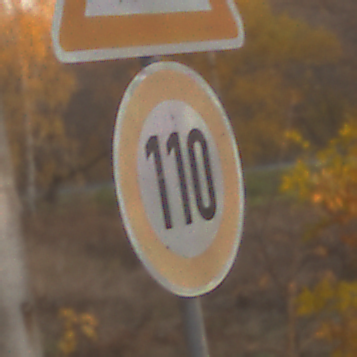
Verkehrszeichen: Geschwindigkeit110
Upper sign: DoppelkurveRechts
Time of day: SunriseSunset
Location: Roofed (Suburban)
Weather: Clear
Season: NotSpecified
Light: Natural